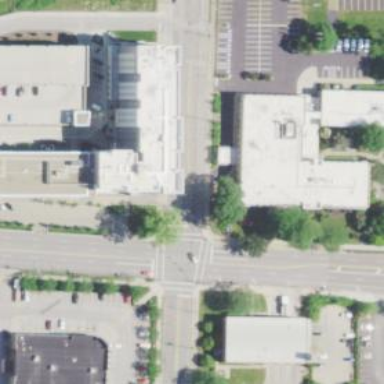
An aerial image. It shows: Building.